Question: I have a CSV file named 'CropData.csv' that I want to copy into a postgreSQL table called 'Crops' as follows:
'''
\copy "Crops" FROM '/home/erooijak/zaaikalender/CropData.csv' DELIMITER ',' CSV;
'''
I also tried using COPY instead of \copy. Unfortunately, both attemps give the message:
> ERROR: could not open file "/home/erooijak/zaaikalender/CropData.csv" for reading: Permission denied
I tried making the user 'postgres' owner of the files and setting the permissions to read write and execute as follows:
'''
su
chown postgres:postgres CropData.csv
chmod 777 CropData.csv
'''
This still gives the same error.
When I display the properties of a file using the explorer I see this:

Can someone explain to me why I cannot copy the CSV into a table and how I would be able to do it? Thanks.
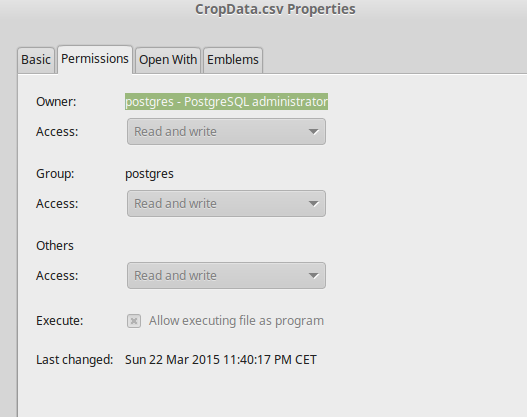
Answer: One way to do it was by copying the CSV via the GUI tool 'pgadmin3' as follows:

Still not clear why I cannot get it to work in a command.